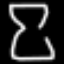
Label: hourglass